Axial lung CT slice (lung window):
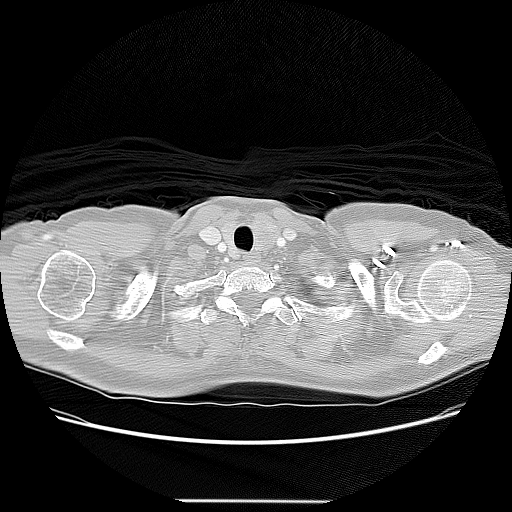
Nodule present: no